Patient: sex M, age 56
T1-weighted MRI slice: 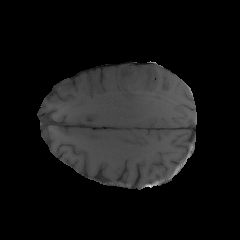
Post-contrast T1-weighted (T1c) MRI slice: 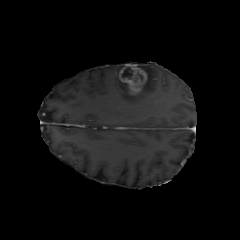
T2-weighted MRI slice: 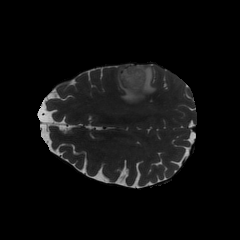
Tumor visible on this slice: yes
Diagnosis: Glioblastoma, IDH-wildtype
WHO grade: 4